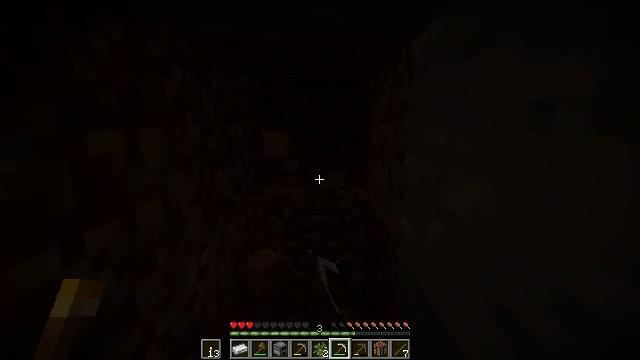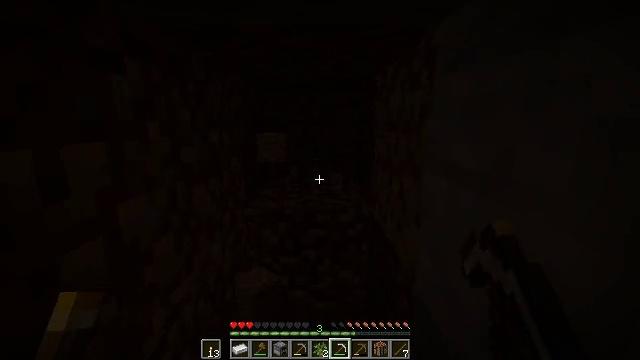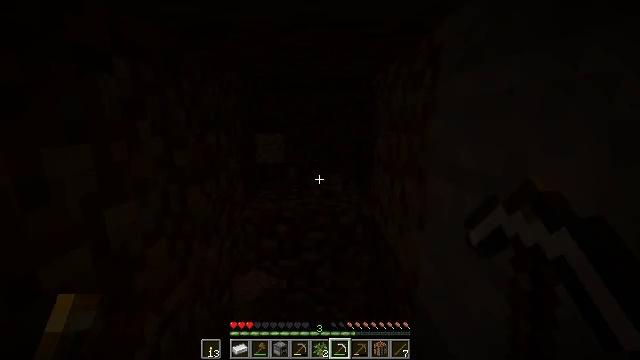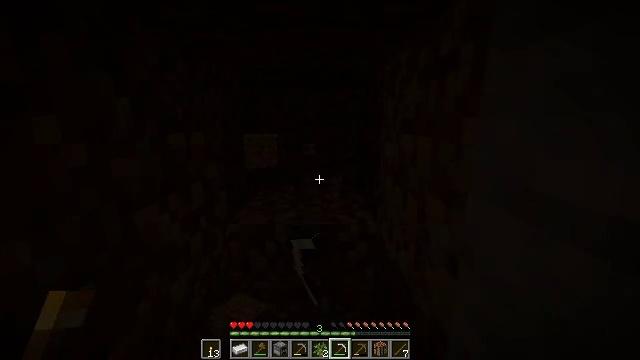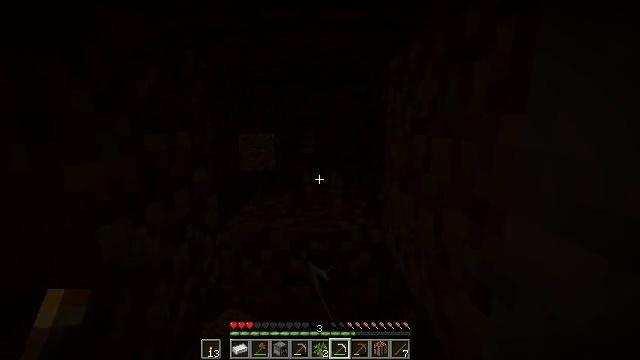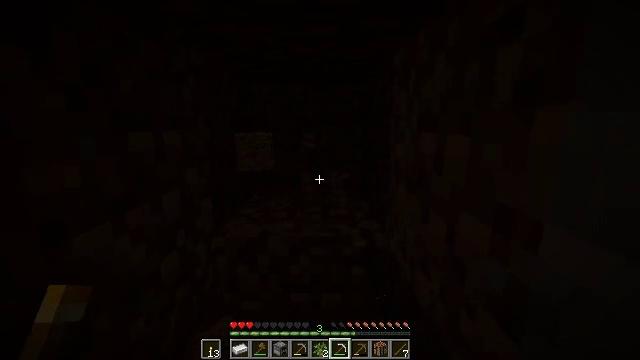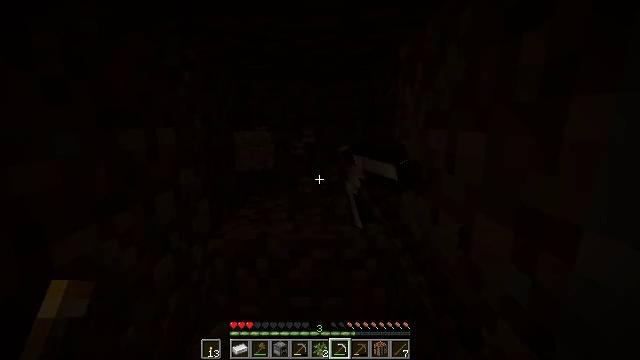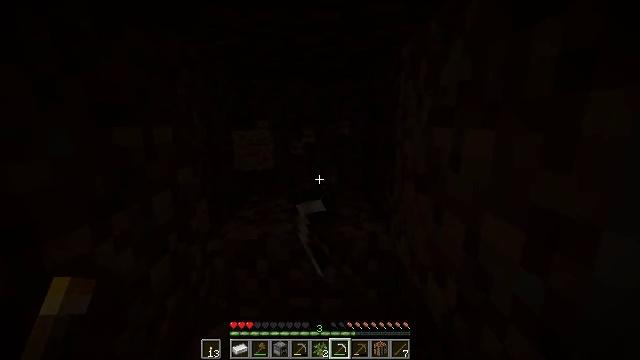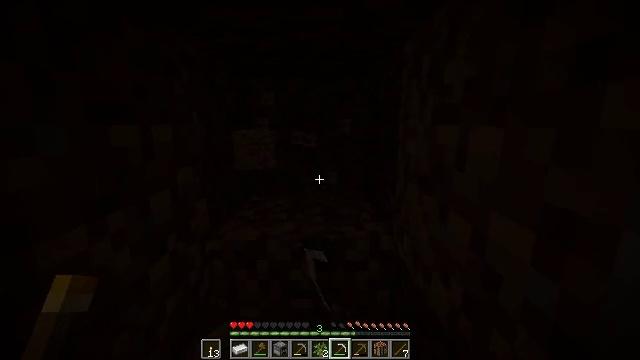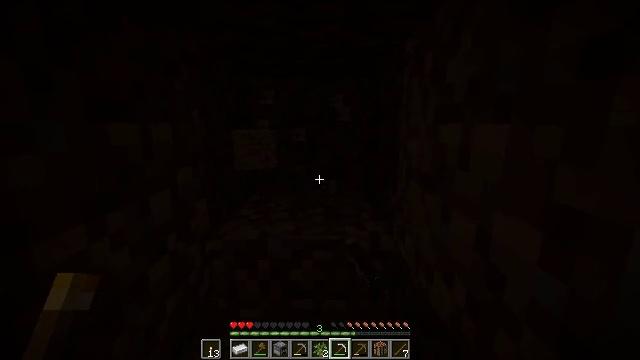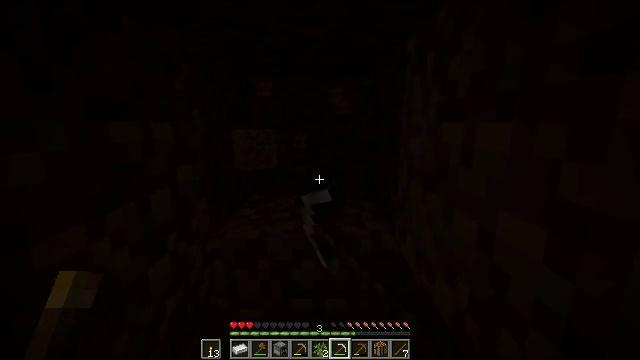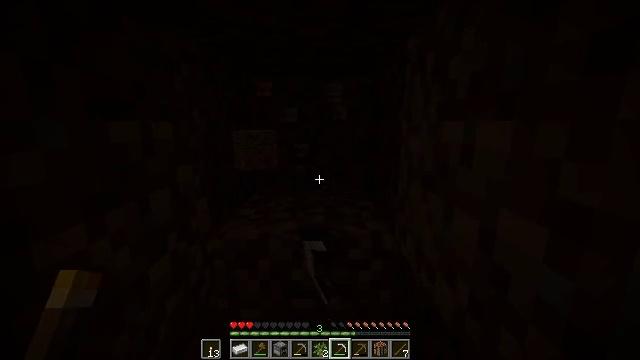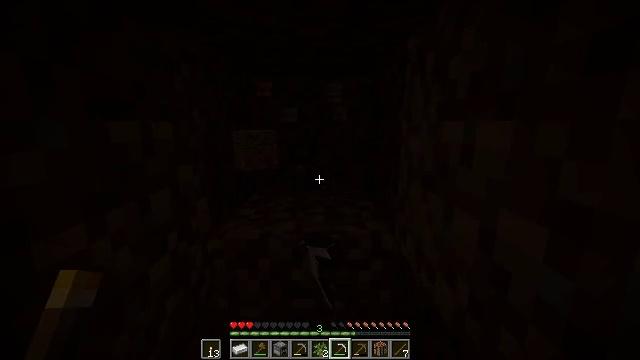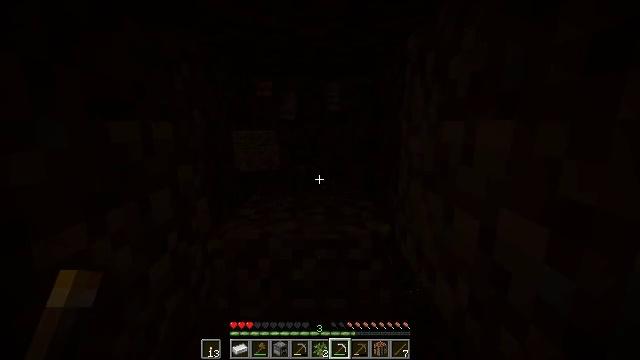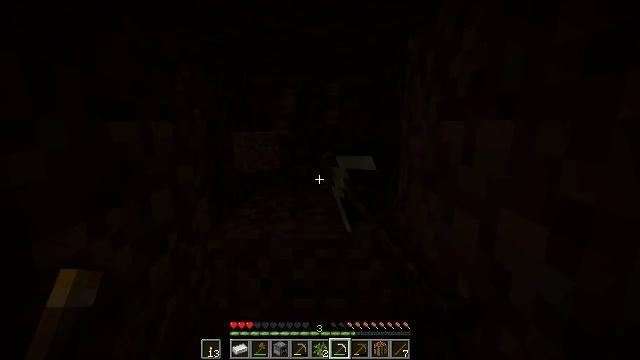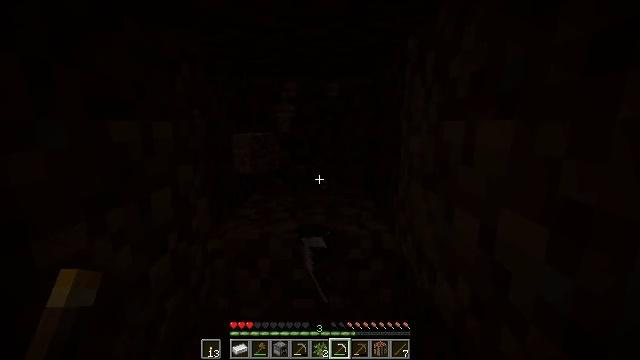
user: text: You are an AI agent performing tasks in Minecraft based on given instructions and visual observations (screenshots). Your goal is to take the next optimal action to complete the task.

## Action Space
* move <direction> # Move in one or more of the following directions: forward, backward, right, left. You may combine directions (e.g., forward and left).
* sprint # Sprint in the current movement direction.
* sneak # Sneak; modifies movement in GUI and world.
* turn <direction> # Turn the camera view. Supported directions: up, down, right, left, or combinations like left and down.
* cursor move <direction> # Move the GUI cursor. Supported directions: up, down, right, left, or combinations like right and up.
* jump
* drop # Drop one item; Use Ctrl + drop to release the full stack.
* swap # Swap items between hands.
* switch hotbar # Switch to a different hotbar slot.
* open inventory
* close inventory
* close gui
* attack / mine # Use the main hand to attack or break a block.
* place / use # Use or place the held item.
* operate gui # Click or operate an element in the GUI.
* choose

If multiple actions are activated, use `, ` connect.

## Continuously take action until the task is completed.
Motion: motion action
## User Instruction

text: Attack the ground to gather dirt.
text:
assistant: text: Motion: move forward, attack / mine
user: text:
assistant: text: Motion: move forward, attack / mine
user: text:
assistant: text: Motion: move forward, attack / mine
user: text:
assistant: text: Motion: attack / mine
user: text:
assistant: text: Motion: attack / mine
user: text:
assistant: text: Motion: attack / mine
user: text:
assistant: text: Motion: attack / mine
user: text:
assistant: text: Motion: attack / mine
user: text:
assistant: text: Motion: attack / mine
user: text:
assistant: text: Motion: attack / mine
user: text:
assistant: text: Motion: attack / mine
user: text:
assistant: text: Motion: attack / mine
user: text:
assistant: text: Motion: attack / mine
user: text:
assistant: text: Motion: attack / mine
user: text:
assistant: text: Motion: attack / mine
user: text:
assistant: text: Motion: attack / mine
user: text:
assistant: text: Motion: attack / mine
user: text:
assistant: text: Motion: attack / mine
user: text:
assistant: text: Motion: attack / mine
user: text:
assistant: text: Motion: attack / mine
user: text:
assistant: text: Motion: attack / mine
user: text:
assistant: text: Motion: turn down, attack / mine
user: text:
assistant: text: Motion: turn down, attack / mine
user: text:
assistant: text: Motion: turn down, attack / mine
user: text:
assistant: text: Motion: attack / mine
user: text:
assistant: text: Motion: attack / mine
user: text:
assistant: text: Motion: attack / mine
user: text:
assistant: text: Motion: attack / mine
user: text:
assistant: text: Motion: attack / mine
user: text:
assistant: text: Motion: attack / mine